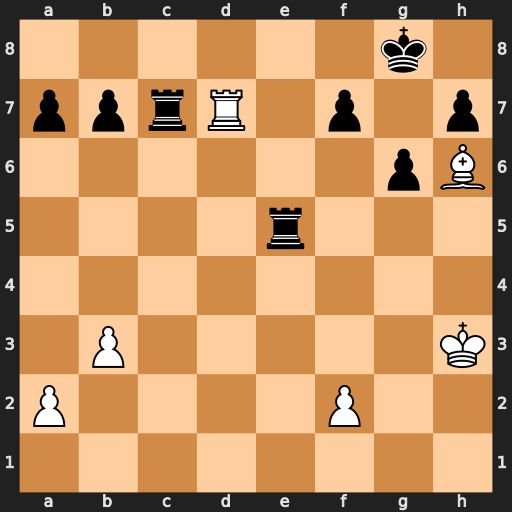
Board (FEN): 6k1/pprR1p1p/6pB/4r3/8/1P5K/P4P2/8
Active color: w
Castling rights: -
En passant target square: -
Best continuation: Rd8+ Re8 Rxe8#